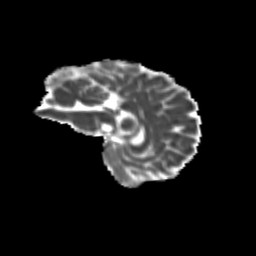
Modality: MD
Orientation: sagittal
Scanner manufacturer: siemens
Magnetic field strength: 3 T
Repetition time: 9.2 s
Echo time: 0.084 s